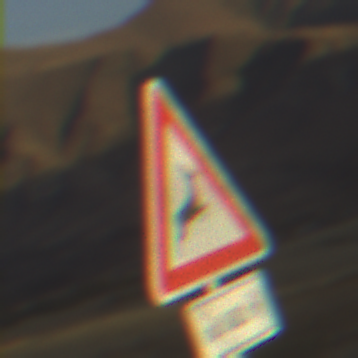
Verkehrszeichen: WildwechselLinks
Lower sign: LaengeEinerStrecke5
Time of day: SunriseSunset
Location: Outdoor (Nature)
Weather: PartlyCloudy
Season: NotSpecified
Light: Natural